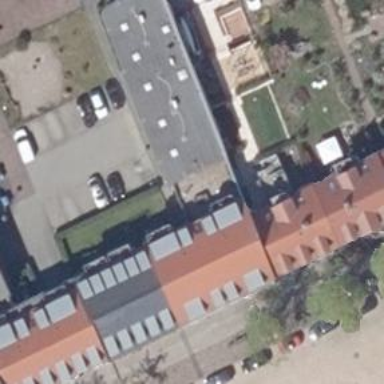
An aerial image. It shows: Office building.